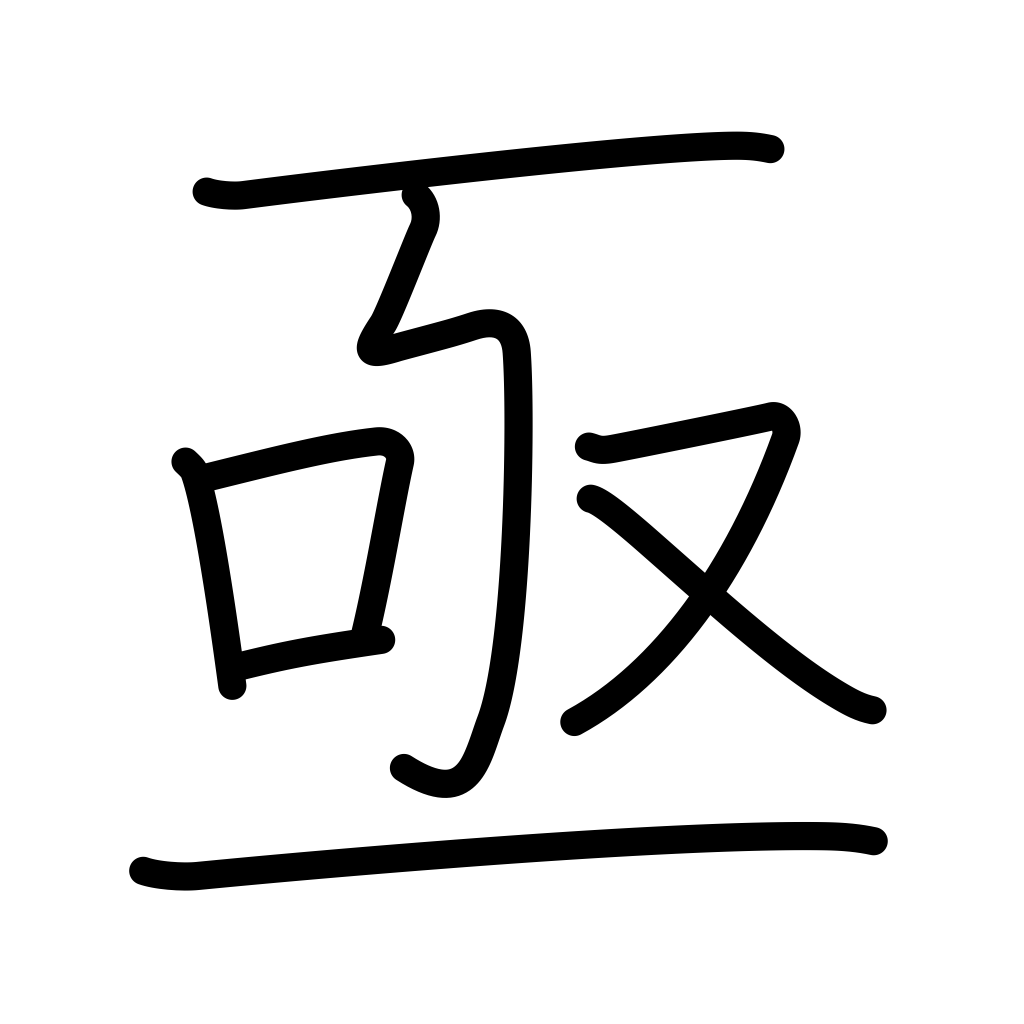
Meaning: fast, quick, sudden